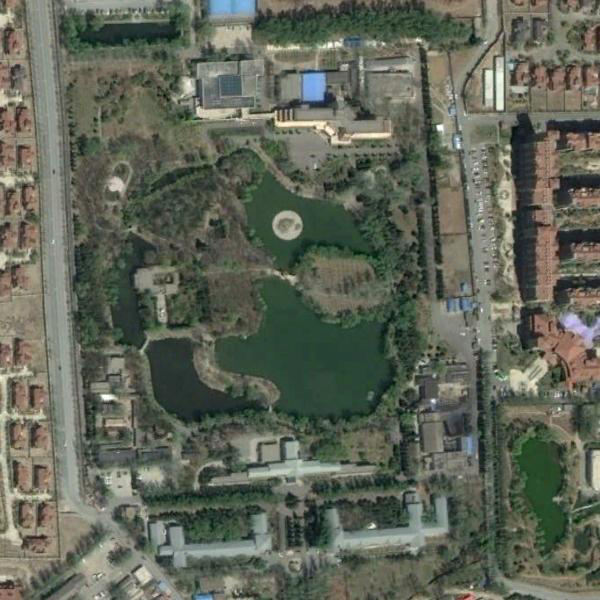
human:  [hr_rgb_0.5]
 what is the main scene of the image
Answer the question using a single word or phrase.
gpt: park